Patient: sex F, age 73
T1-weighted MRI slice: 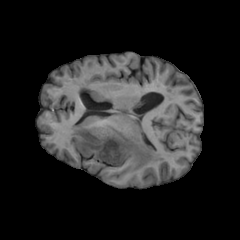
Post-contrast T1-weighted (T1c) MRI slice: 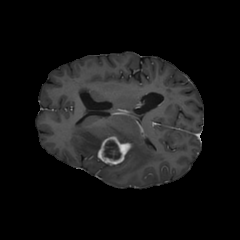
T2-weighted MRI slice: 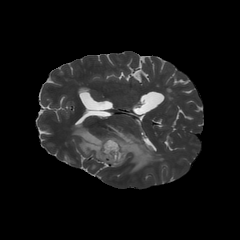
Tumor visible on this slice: yes
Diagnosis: Glioblastoma, IDH-wildtype
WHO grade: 4